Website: bh-photo
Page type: billing-address
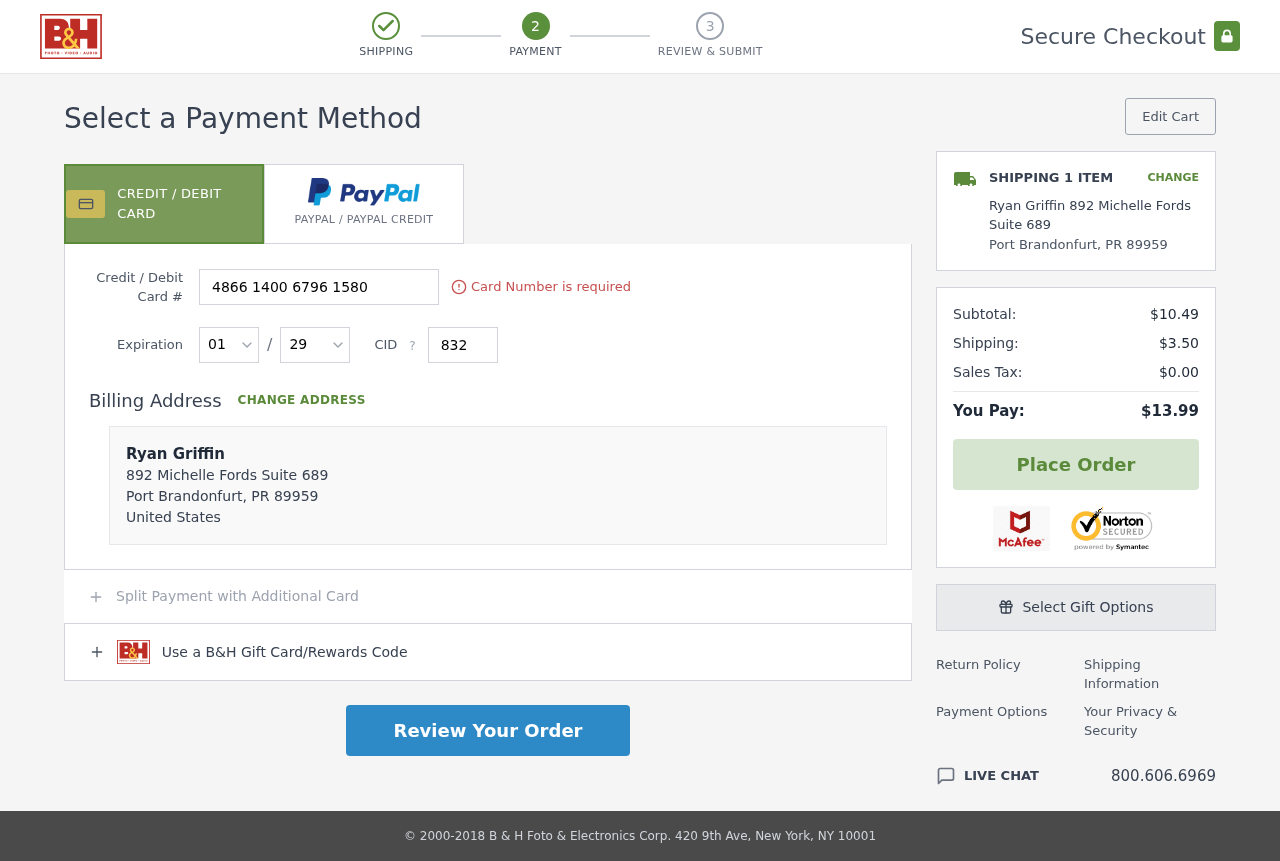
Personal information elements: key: PII_CARD_CVV
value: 832
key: PII_CARD_EXPIRY_MONTH
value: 01
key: PII_CARD_EXPIRY_YEAR
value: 29
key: PII_CARD_NUMBER
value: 4866 1400 6796 1580
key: PII_CITY
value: Port Brandonfurt
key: PII_COUNTRY
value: United States
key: PII_FULLNAME
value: Ryan Griffin
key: PII_FULLNAME2
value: Ryan Griffin
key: PII_POSTCODE
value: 89959
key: PII_STATE_ABBR
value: PR
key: PII_STREET
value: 892 Michelle Fords Suite 689
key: PII_STATE
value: PR
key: PII_POSTCODE_FULL
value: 89959
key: PII_POSTCODE_NUMERIC
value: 89959
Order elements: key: ORDER_NUM_ITEMS
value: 1
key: ORDER_SUBTOTAL
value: $10.49
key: ORDER_SHIPPING_COST
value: $3.50
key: ORDER_TAX
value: $0.00
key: ORDER_TOTAL
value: $13.99